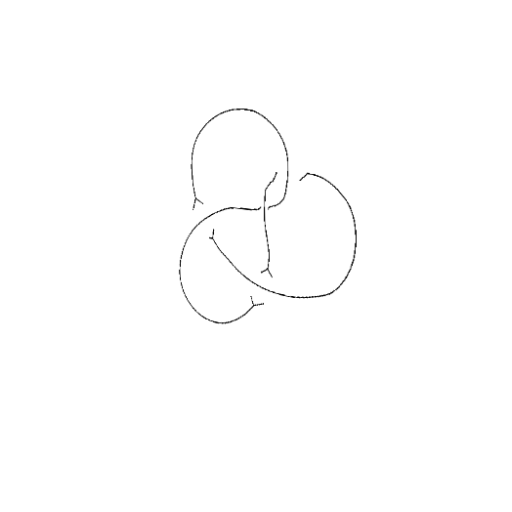
Crossing number: 4